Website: bh-photo
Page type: billing-address
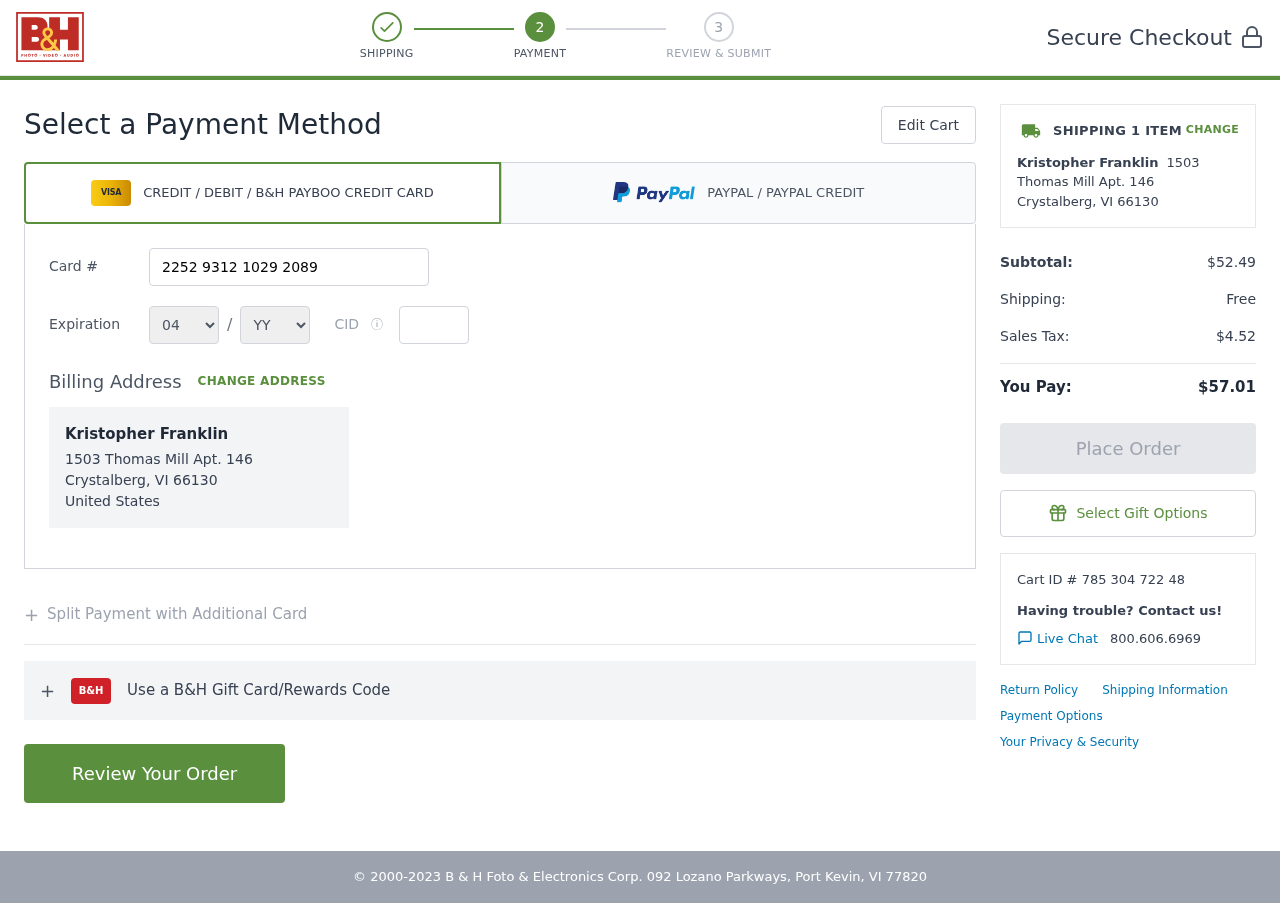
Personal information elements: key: PII_CARD_CVV
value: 260
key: PII_CARD_EXPIRY_MONTH
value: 04
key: PII_CARD_EXPIRY_YEAR
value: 26
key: PII_CARD_NUMBER
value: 2252 9312 1029 2089
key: PII_CITY_STATE_ZIP
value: Crystalberg, VI 66130
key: PII_COUNTRY
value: United States
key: PII_FULLNAME
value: Kristopher Franklin
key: PII_STREET
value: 1503 Thomas Mill Apt. 146
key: PII_FULLNAME2
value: Kristopher Franklin
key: PII_CITY
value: Crystalberg
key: PII_STATE
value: VI
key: PII_STATE_ABBR
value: VI
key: PII_POSTCODE
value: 66130
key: PII_POSTCODE_FULL
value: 66130
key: PII_CITY_STATE
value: Crystalberg, VI
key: PII_POSTCODE_NUMERIC
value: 66130
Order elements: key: ORDER_NUM_ITEMS
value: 1
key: ORDER_SUBTOTAL
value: $52.49
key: ORDER_SHIPPING_COST
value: Free
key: ORDER_TAX
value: $4.52
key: ORDER_TOTAL
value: $57.01
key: ORDER_ID
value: Cart ID # 785 304 722 48